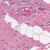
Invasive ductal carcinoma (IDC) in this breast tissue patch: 0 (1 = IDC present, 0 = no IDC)